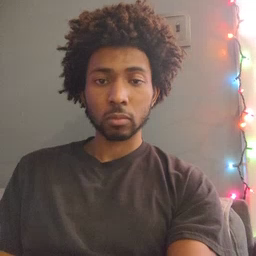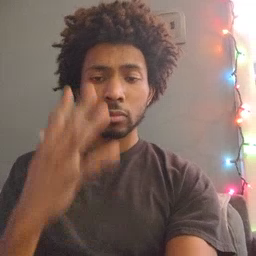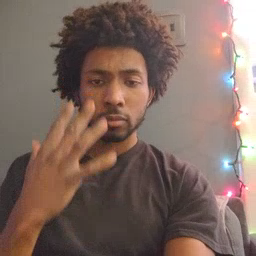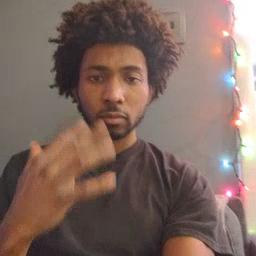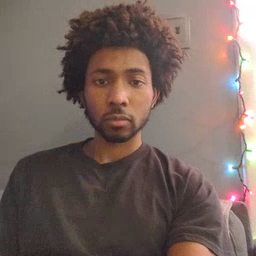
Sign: sad